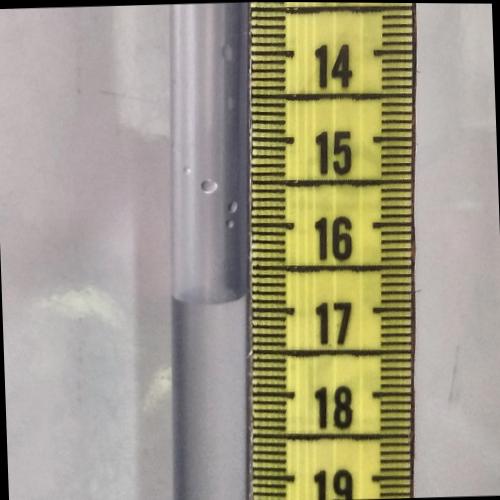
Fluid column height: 16.9 cm